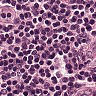
Metastatic tissue present: no